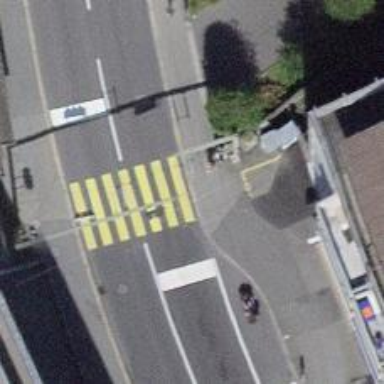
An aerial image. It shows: Kerb barrier.